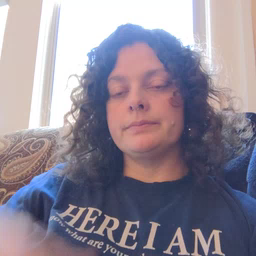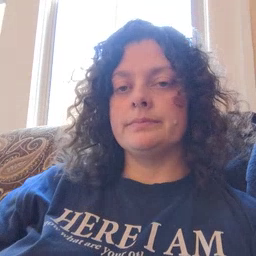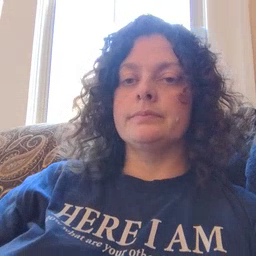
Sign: tiger